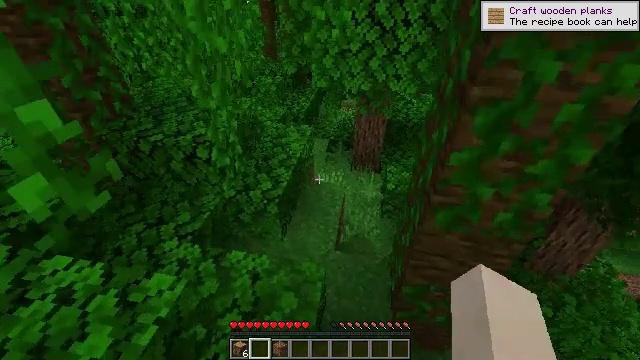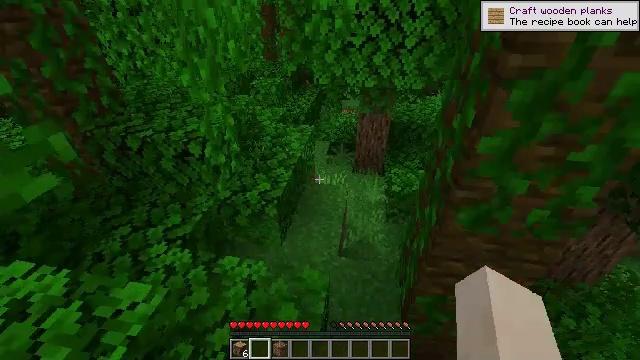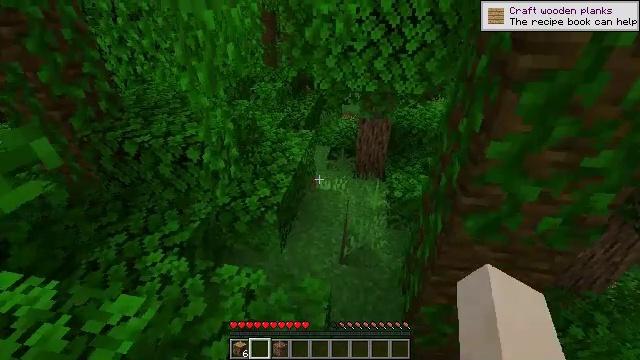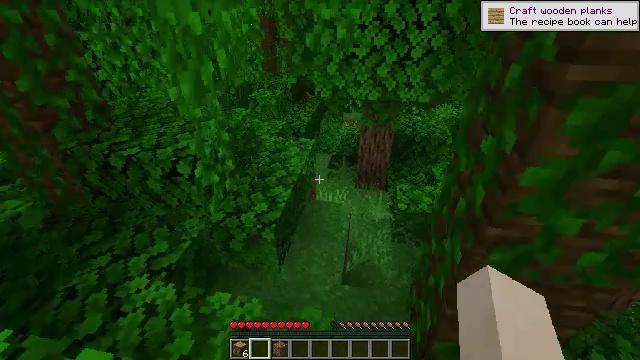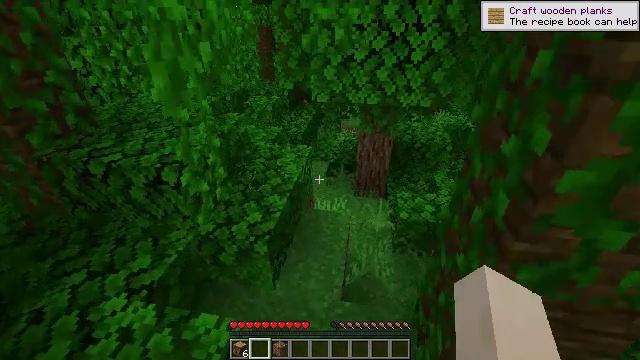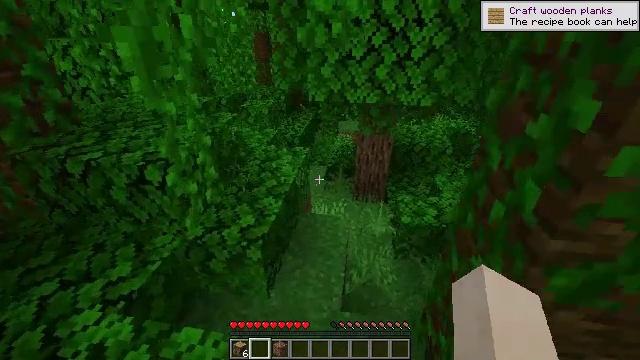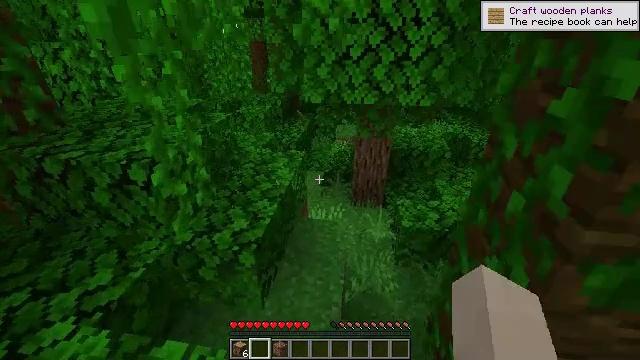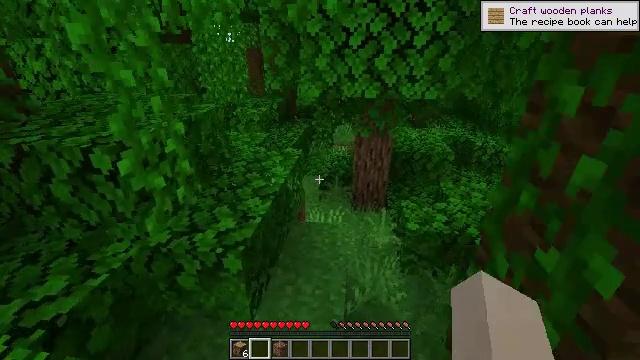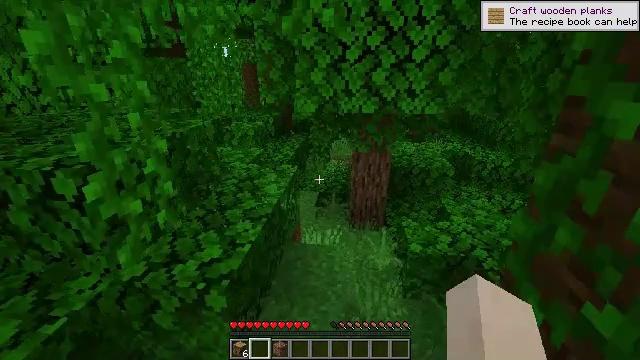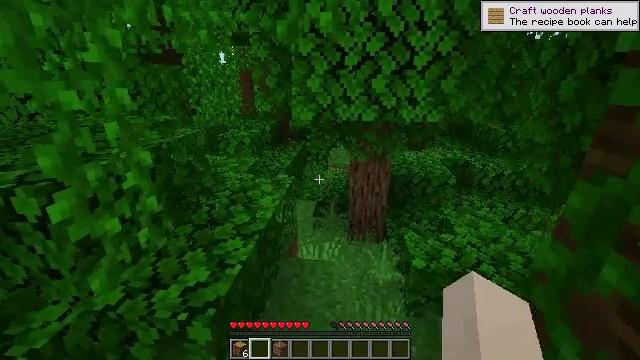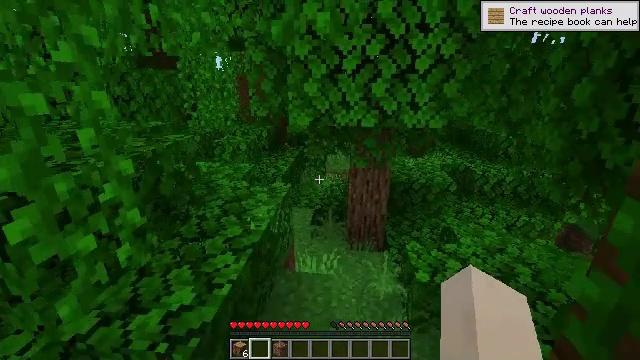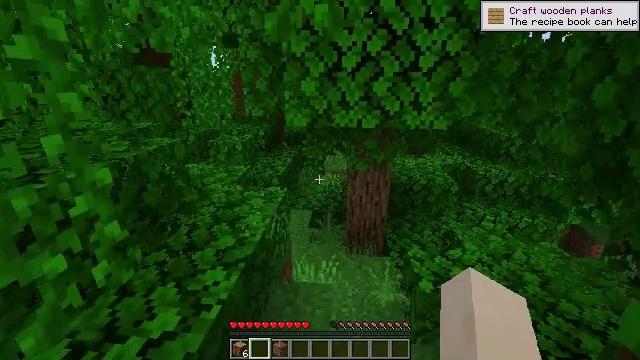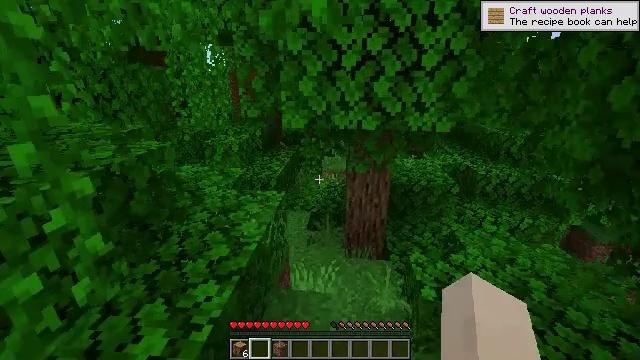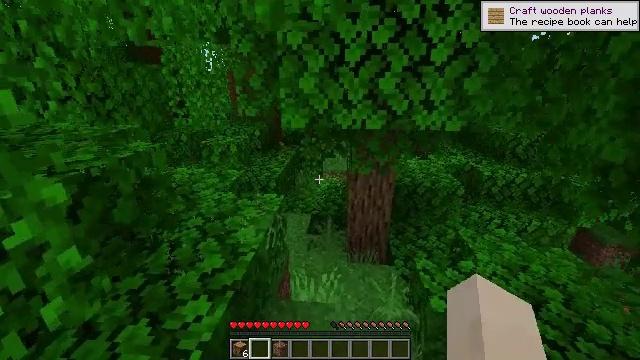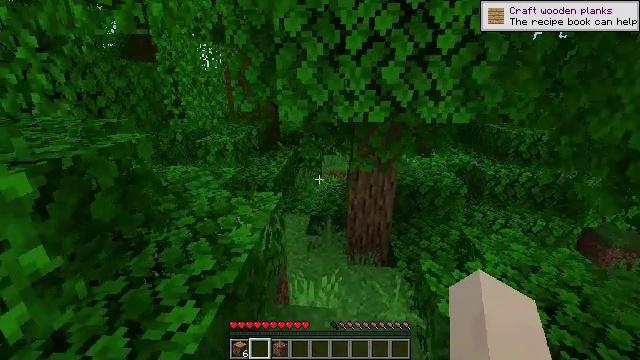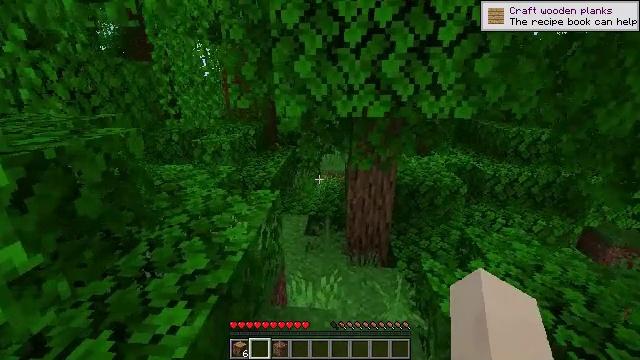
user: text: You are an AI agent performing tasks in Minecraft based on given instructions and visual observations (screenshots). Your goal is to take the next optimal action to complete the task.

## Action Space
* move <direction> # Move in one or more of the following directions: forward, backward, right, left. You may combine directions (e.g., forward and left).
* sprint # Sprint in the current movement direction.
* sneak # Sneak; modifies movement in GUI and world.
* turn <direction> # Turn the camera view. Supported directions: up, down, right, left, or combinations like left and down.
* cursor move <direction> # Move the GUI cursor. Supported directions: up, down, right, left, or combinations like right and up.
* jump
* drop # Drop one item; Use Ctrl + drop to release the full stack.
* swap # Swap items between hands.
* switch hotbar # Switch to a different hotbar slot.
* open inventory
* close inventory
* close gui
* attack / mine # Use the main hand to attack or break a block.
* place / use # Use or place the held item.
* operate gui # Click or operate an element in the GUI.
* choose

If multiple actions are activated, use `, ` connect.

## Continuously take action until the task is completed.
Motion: motion action
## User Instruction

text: Destroy the tripwire to deactivate the trap.
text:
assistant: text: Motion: move forward, turn up
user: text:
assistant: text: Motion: move forward, turn up
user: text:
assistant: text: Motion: move forward, turn up
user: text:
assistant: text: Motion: move forward, turn up
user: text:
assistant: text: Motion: move forward, turn up
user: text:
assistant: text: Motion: move forward, turn up
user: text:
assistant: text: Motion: move forward, turn up
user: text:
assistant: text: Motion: move forward, turn up
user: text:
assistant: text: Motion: move forward, turn up
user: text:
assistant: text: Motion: move forward, turn up
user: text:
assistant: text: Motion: move forward
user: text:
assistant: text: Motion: move forward
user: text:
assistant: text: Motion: move forward
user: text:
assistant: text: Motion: move forward
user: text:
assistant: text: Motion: move forward
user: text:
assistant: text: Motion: no_op
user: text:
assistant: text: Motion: no_op
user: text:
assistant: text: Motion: no_op
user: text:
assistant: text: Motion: no_op
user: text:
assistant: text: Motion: move forward
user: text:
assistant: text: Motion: move forward
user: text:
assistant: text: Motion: no_op
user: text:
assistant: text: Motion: move forward
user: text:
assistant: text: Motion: move forward
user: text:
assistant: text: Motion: move forward
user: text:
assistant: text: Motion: move forward
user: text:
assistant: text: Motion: move forward
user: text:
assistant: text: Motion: move forward
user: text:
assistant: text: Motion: move forward
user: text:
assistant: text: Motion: move forward